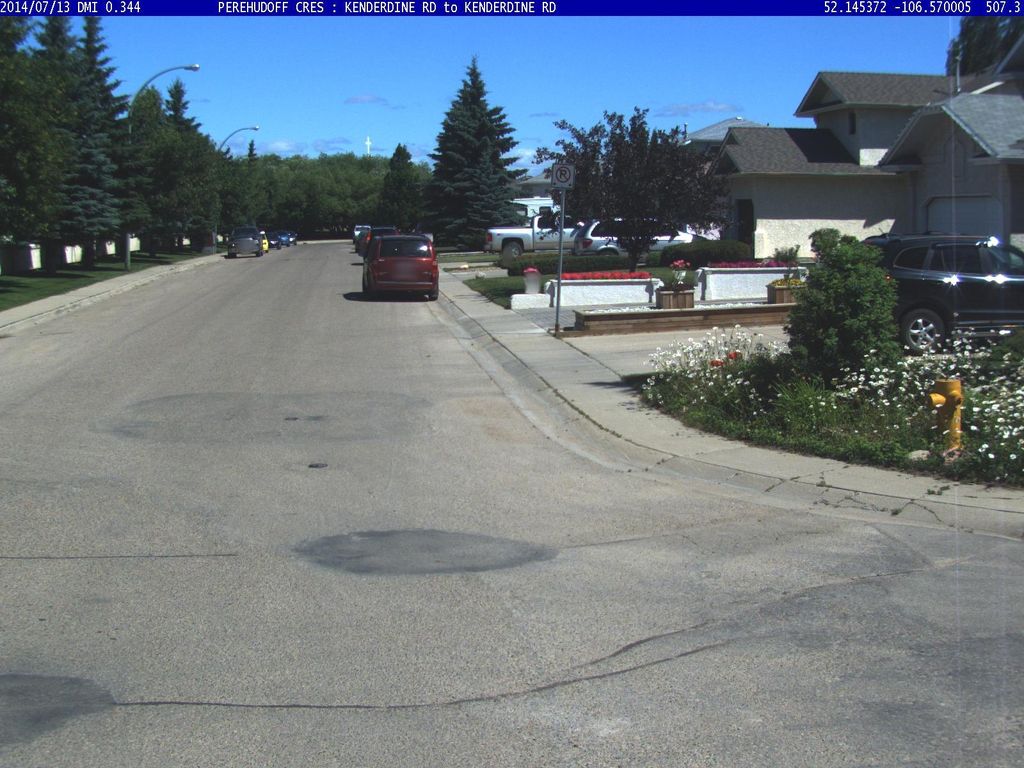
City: saskatoon